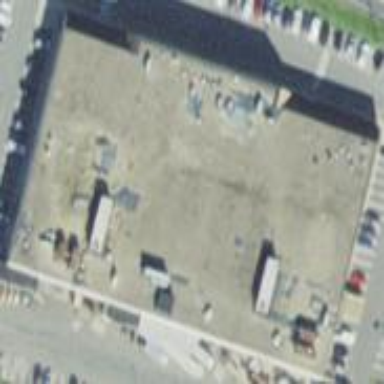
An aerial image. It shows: Part of building is shown in the image.